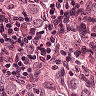
Metastatic tissue present: yes